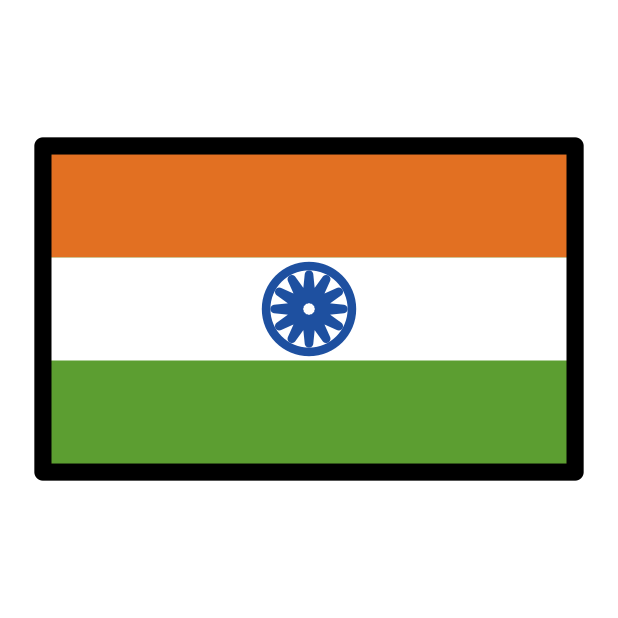
flag: India